Field crop: maize
Growth stage: 2
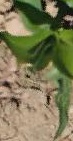
Species: maize